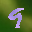
Label: 9